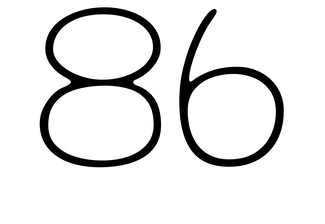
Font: Gluten_Thin